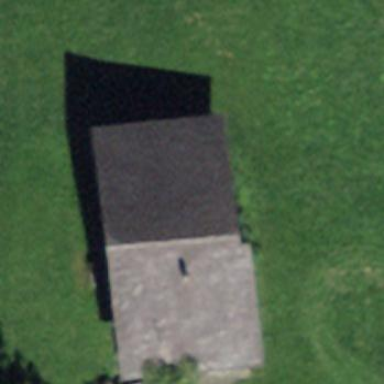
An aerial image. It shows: Farm building.